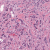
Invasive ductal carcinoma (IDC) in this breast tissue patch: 1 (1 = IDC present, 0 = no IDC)